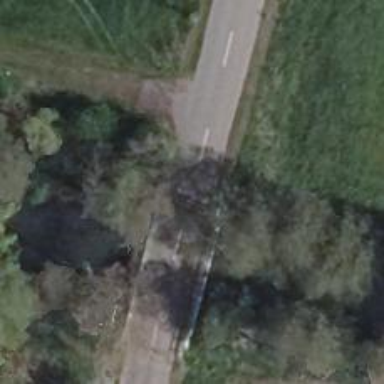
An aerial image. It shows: Unclassified road with asphalt surface is on bridge.